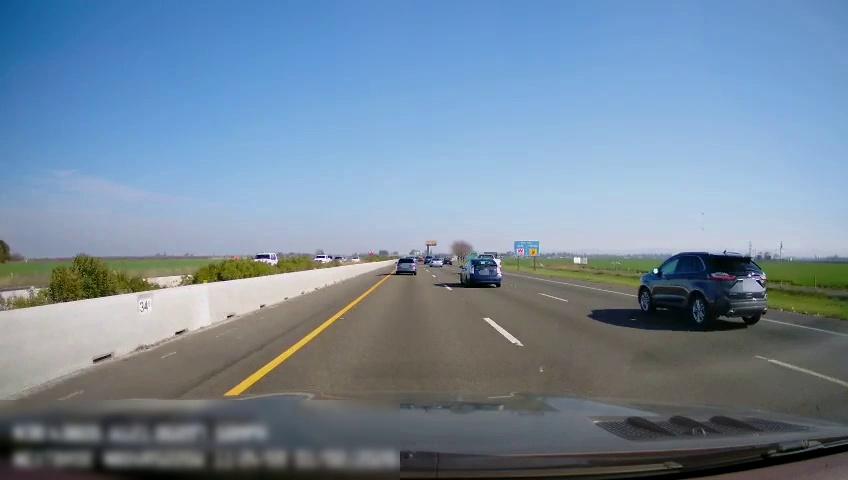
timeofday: Day
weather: Sunny
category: Drivable Space
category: Vehicles | Car
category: Vehicles | SUV
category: Vehicles | Truck
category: Vehicles | Truck
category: Vehicles | Car
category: Vehicles | Car
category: Vehicles | SUV
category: Lanes | Current Lane
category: Lanes | Current Lane
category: Lanes | Alternate Lane
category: Lanes | Alternate Lane